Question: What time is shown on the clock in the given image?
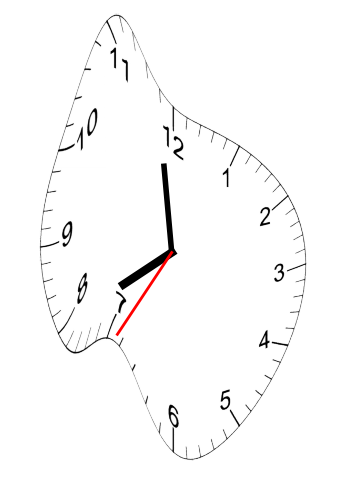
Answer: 07:58:35